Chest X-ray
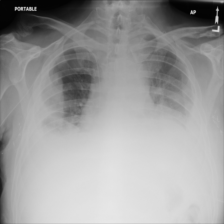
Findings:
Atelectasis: negative
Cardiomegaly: negative
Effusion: negative
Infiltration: negative
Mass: negative
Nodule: negative
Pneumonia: negative
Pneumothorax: negative
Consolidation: negative
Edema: negative
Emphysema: negative
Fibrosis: negative
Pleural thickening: negative
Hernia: negative